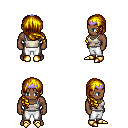
a pixel art fantasy rpg character, male body template, human, dark skin, white pirate shirt, white pants, blonde right-swept hairstyle, purple tiara, gold boots, four views (front, back, left, right), 2x2 character sprite sheet, small pixel art, hard edges, no anti-aliasing